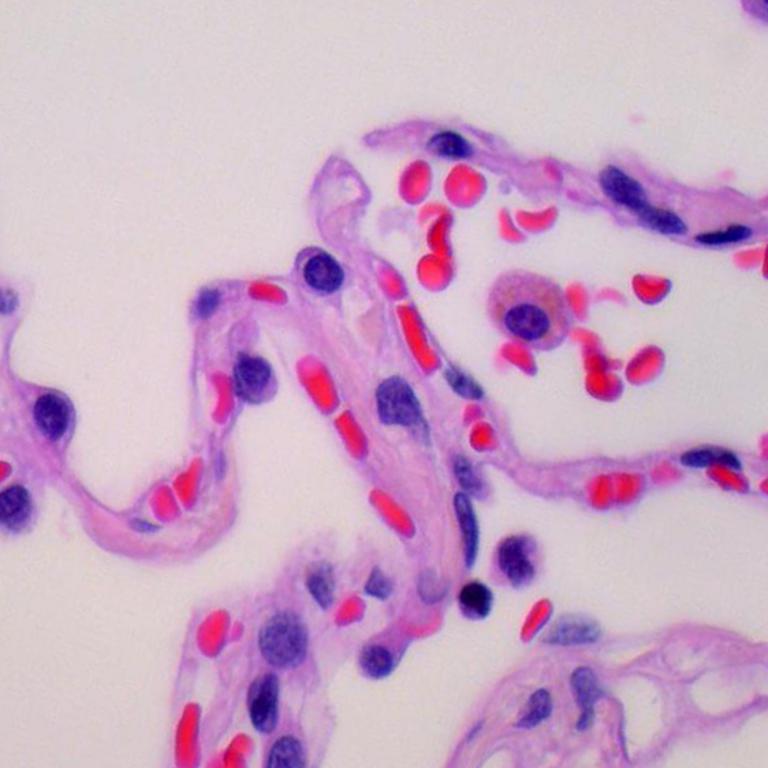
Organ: lung
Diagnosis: benign